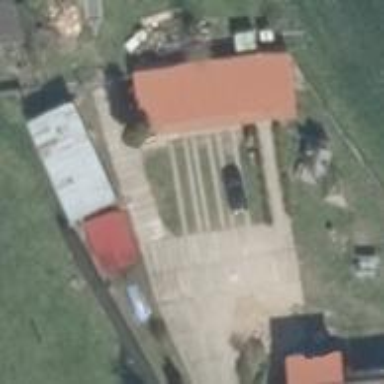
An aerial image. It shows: Driveway.